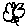
Label: flower